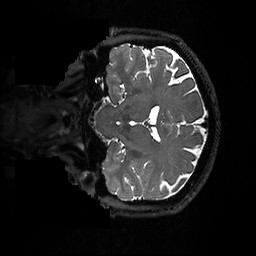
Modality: T2w
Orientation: coronal
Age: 52
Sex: female
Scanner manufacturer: ge
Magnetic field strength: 3 T
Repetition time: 3.202 s
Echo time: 0.06582 s